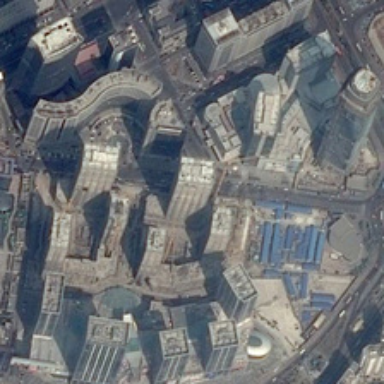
The trade area is divided into four parts by the road .